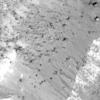
Label: not_dusty